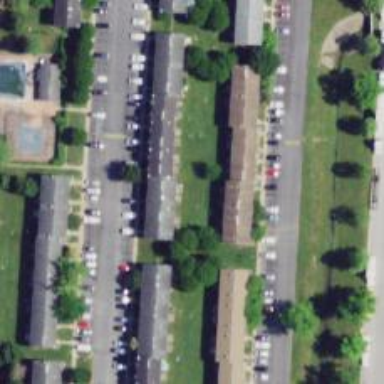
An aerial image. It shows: Neighborhood.